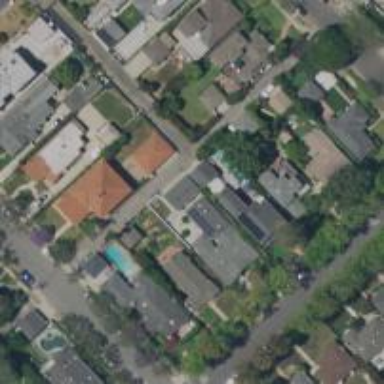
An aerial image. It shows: Asphalt alley serving residential properties.